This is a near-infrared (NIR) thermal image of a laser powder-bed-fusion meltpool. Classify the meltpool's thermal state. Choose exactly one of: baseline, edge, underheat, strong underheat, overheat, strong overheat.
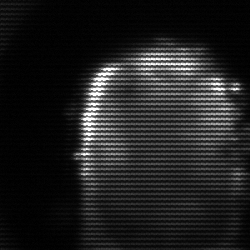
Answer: baseline